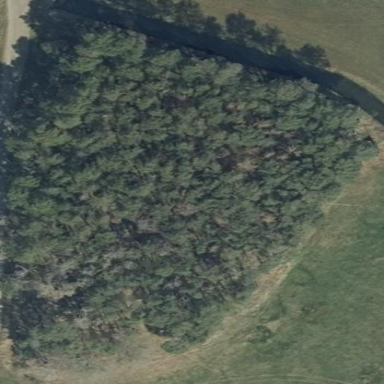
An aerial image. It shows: Forest area.